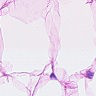
Metastatic tissue present: no